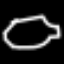
Label: octagon